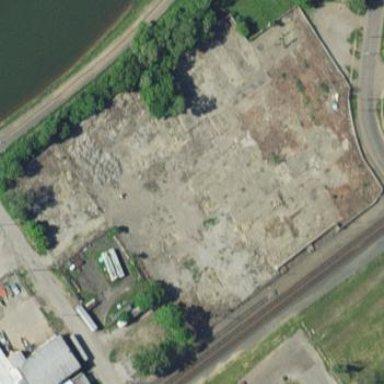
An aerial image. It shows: Brownfield area.